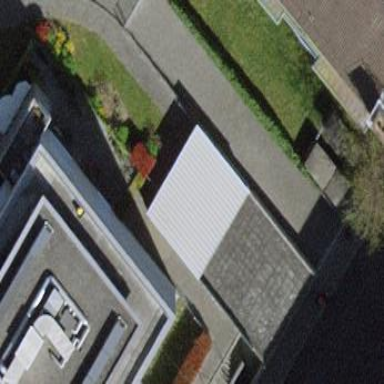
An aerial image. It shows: Shed building.